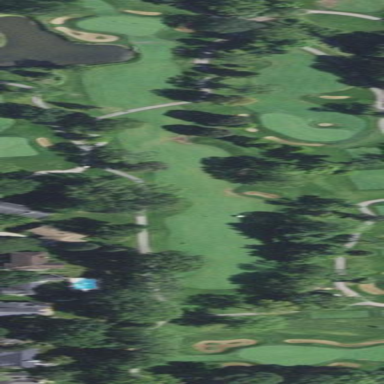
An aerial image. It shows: Area with grass used as rough in golf course.